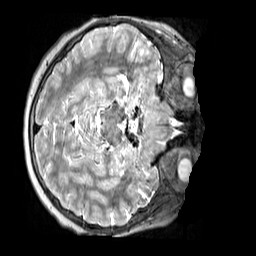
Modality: T2w
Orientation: axial
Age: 11
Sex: female
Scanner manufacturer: siemens
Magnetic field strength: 3 T
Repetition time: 3.2 s
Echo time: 0.408 s